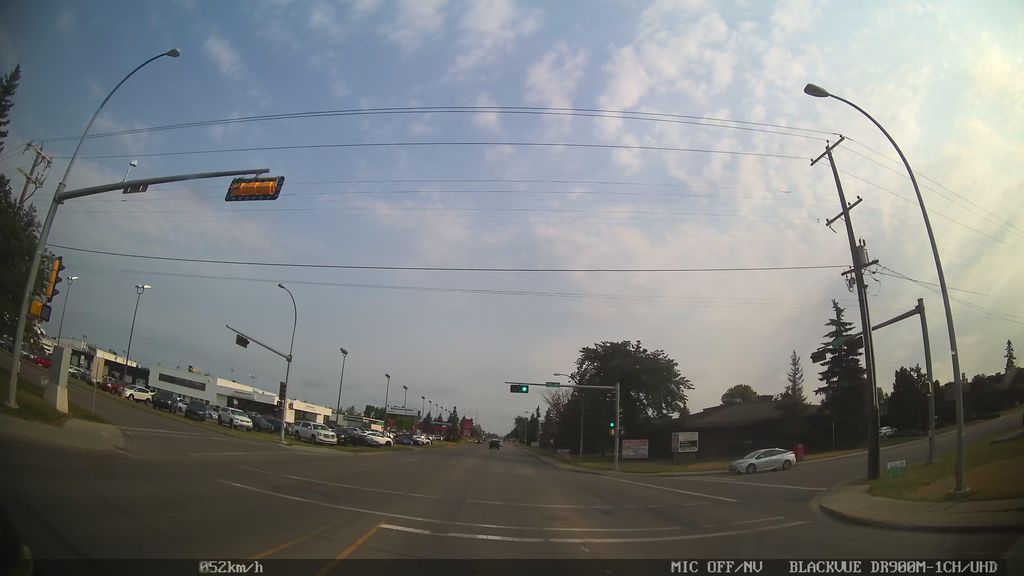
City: edmonton